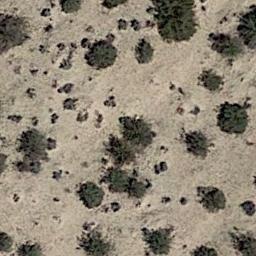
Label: chaparral